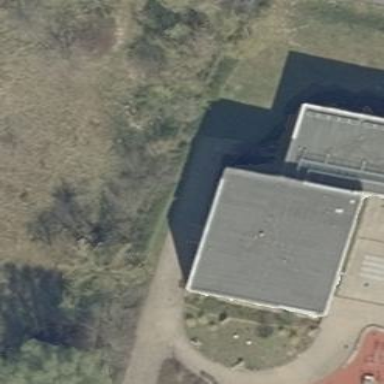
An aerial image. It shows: Flat-roofed school building.